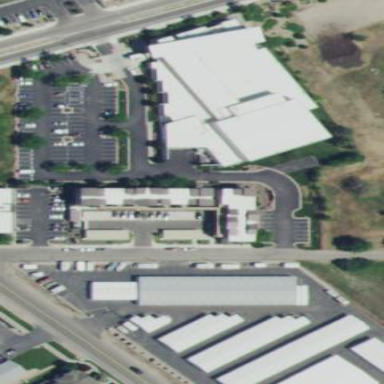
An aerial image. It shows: Building.